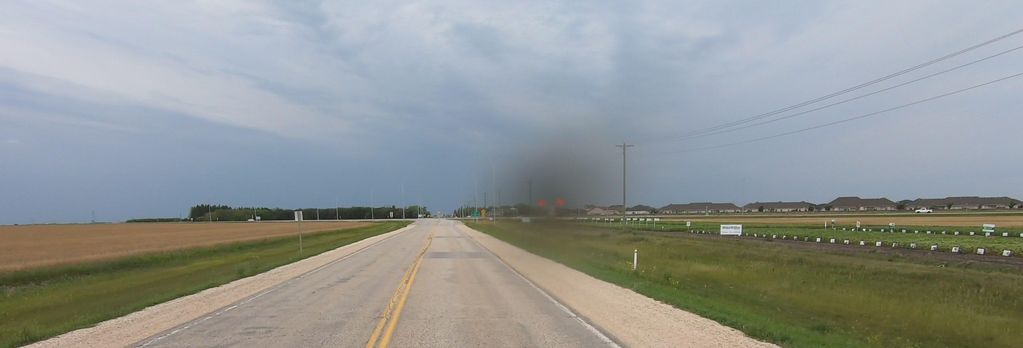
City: winnipeg